Question: I am working on a Mario based parkour/freerunning game. And the problem in question occurs when I am moving to the left, Mario's sprite is pushed back a few pixels when turned to the left. So relative to the sprite's rect, the image is a few pixels away from the wall it is colliding with.
I drew a red box around the rect to show what I mean:

I am not sure what is going on, I am using a sprite sheet for the animation, and when running to the left, it loads the appropriate frame image and then flips it.. so do I need to create a whole new sheet for running to the left or what? I am stumped.
Sorry if this question isn't descriptive enough, I am having trouble describing this..
Here is the code and a link to all the files:
'''
import pygame
from pygame.locals import *
from collections import namedtuple
pygame.init()
screen=pygame.display.set_mode((640,480))
stand=pygame.image.load('images/stand.png').convert();stand.set_colorkey((255,255,255))
run_strip=pygame.image.load('images/run_strip.png').convert();run_strip.set_colorkey((255,255,255))
block1=pygame.image.load('images/block1.png')
p1=stand
clock=pygame.time.Clock()
px=0
py=30
f=8
direct=0
Move = namedtuple('Move', ['up', 'left', 'right'])
move = Move(0,0,0)
max_gravity = 100
def spr_fromsheet(spriteLocX, spriteLocY, spriteSizeX, spriteSizeY, sheetName):
sheet = sheetName
sprite = sheet.subsurface(pygame.Rect(spriteLocX, spriteLocY, spriteSizeX, spriteSizeY)) #grabs the sprite at this location
return sprite
rectexample=pygame.image.load('images/mariomask.png')
class Player(object):
sprite=rectexample
def __init__(self, x, y):
self.rect = self.sprite.get_rect(centery=y, centerx=x)
# indicates that we are standing on the ground
# and thus are "allowed" to jump
self.on_ground = True
self.xvel = 0
self.yvel = 0
self.jump_speed = 5
self.move_speed = 2
def update(self, move, blocks):
# check if we can jump
if move.up and self.on_ground:
self.yvel -= self.jump_speed
# simple left/right movement
if move.left:
self.xvel = -self.move_speed
if move.right:
self.xvel = self.move_speed
# if in the air, fall down
if not self.on_ground:
self.yvel += 0.3
# but not too fast
if self.yvel > max_gravity: self.yvel = max_gravity
# if no left/right movement, x speed is 0, of course
if not (move.left or move.right):
self.xvel = 0
# move horizontal, and check for horizontal collisions
self.rect.left += self.xvel
self.collide(self.xvel, 0, blocks)
# move vertically, and check for vertical collisions
self.rect.top += self.yvel
self.on_ground = False;
self.collide(0, self.yvel, blocks)
def collide(self, xvel, yvel, blocks):
# all blocks that we collide with
for block in [blocks[i] for i in self.rect.collidelistall(blocks)]:
# if xvel is > 0, we know our right side bumped
# into the left side of a block etc.
if xvel > 0:
self.rect.right = block.rect.left
if xvel < 0:
self.rect.left = block.rect.right
# if yvel > 0, we are falling, so if a collision happpens
# we know we hit the ground (remember, we seperated checking for
# horizontal and vertical collision, so if yvel != 0, xvel is 0)
if yvel > 0:
self.rect.bottom = block.rect.top
self.on_ground = True
self.yvel = 0
# if yvel < 0 and a collision occurs, we bumped our head
# on a block above us
if yvel < 0: self.rect.top = block.rect.bottom
class Block(object):
def __init__(self,x,y,sprite):
self.x=x
self.y=y
self.sprite=sprite
self.rect=self.sprite.get_rect(x=self.x,y=self.y)
blocks=[]
player=Player(40,40)
while True:
screen.fill((15,20,150))
key=pygame.key.get_pressed()
move = Move(key[K_w], key[K_a], key[K_d])
if key[K_d]:
direct=0
try:
p1=spr_fromsheet(f,0,28,37,run_strip)
f+=40
except:
f=8
elif key[K_a]:
direct=1
try:
p1=spr_fromsheet(f,0,28,37,run_strip)
p1=pygame.transform.flip(p1,1,0)
f+=40
except:
f=8
else:
if direct==0:
p1=stand
else:
p1=pygame.transform.flip(stand,1,0)
for e in pygame.event.get():
if e.type==QUIT:
exit()
if e.type==MOUSEBUTTONUP:
if e.button==1:
blocks.append(Block((pygame.mouse.get_pos()[0]/16)*16,(pygame.mouse.get_pos()[1]/16)*16,block1))
if e.button==3:
player=Player((pygame.mouse.get_pos()[0]/16)*16,(pygame.mouse.get_pos()[1]/16)*16)
for b in blocks:
screen.blit(b.sprite,b.rect)
player.update(move,blocks)
screen.blit(p1,player.rect)
clock.tick(60)
pygame.draw.rect(screen, (255,0,0), player.rect, 1)
pygame.display.update()
'''
Files: <URL>
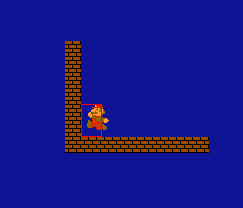
Answer: I didn't look too far into your code, but I think your problem has something to do with the images not ending where the last "significant pixel" is, if you know what I mean. For example, if X's are colored pixels and O's are white, you have
'''
OOOXXXXX
OOOXXXXX
OOOXXXXX
'''
instead of
'''
XXXXXX
XXXXXX
XXXXXX
'''
I hope this makes sense.